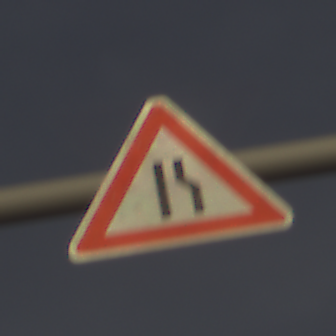
Verkehrszeichen: EinseitigVerengteFahrbahnRechts
Umgebung: Outdoor, Suburban
Tageszeit: MorningAfternoon
Wetter: PartlyCloudy
Licht: Natural
Jahreszeit: NotSpecified
Kontrast: HighContrast